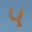
Label: 4